Aerial crown-view tile of a tropical tree (Barro Colorado Island, Panama), acquired 20250818:
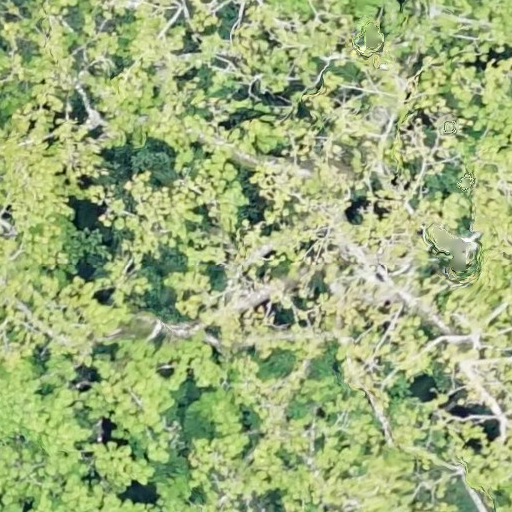
Species: Ceiba pentandra
GBIF accepted scientific name: Ceiba pentandra
Crown area: 1009.463 m²